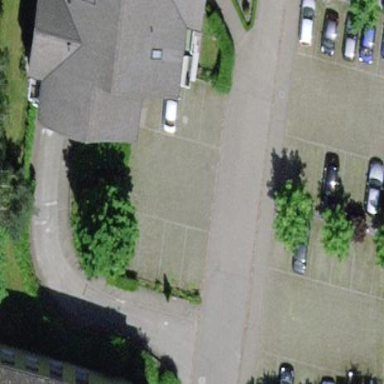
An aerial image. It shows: Parking area with grass paver surface.